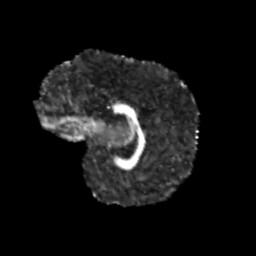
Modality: FA
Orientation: sagittal
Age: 12
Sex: female
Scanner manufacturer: siemens
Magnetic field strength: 3 T
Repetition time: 3.8 s
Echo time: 0.07 s